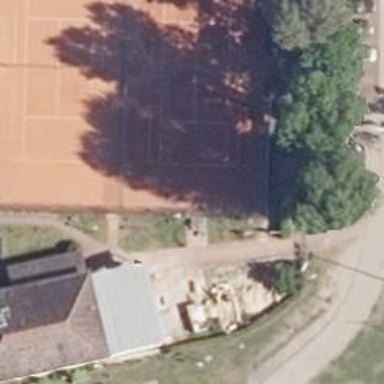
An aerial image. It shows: Tennis court on pitch designated for leisure land.